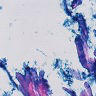
Metastatic tissue present: no